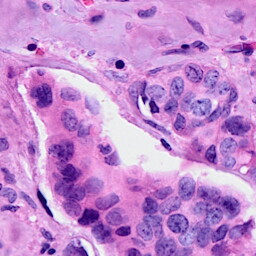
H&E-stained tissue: Breast